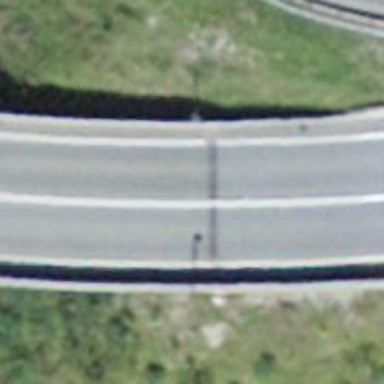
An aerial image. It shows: Primary highway bridge with asphalt surface.